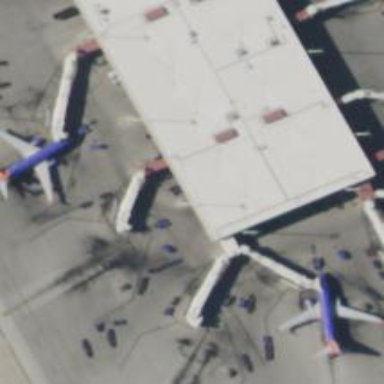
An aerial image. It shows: Airport gate.